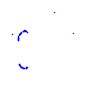
Particle: pion